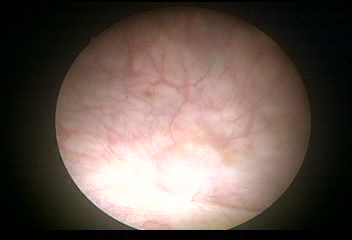
Modality: WLC
Class: Normal mucosa
Bladder cancer association: No